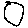
Label: circle